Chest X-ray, PA view. Patient: 31 years old, sex F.
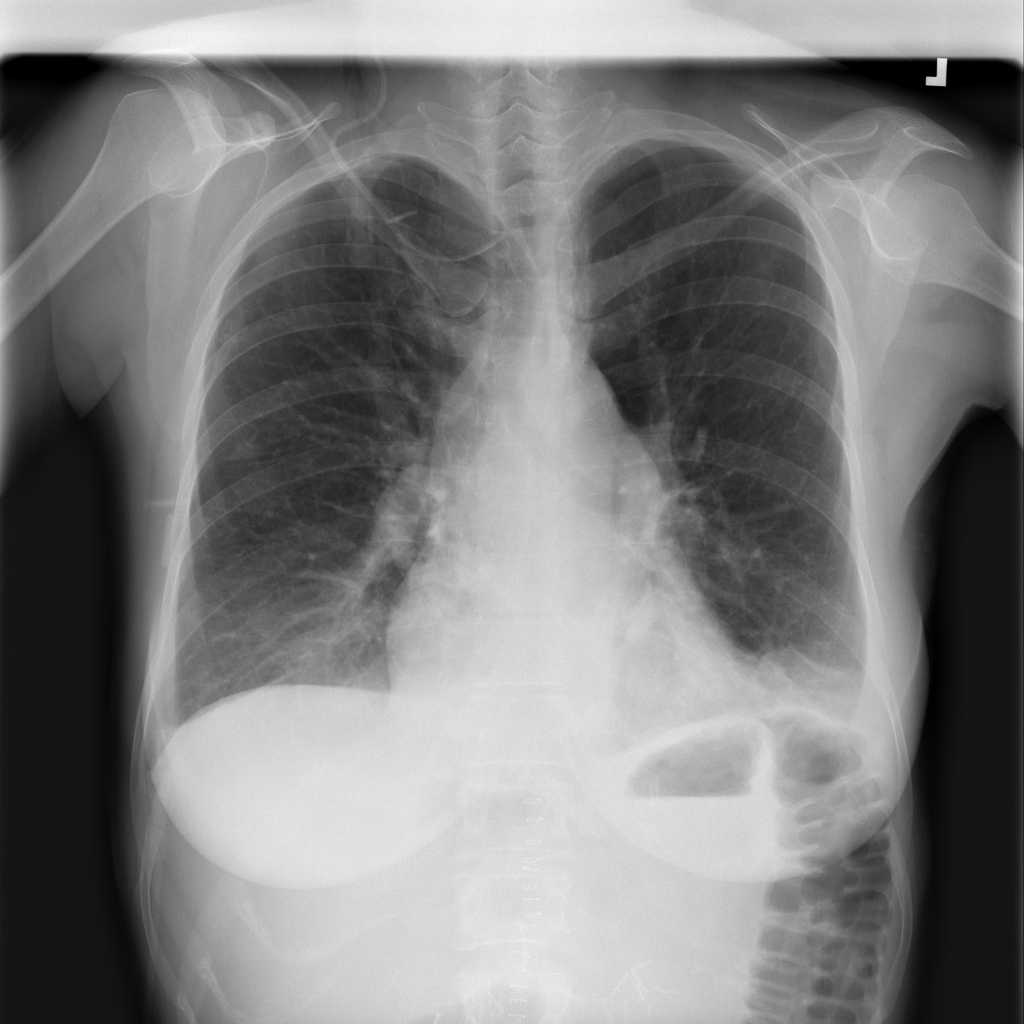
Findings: Consolidation, Effusion, Pneumonia